Question: I would like to show the direction images on all sides of the screen. E.g. if the target's location is the right side of user's location and is outside of the visible map area, then I want to add a direction image as shown on the picture below (The Green annotation is user's location, red one is the direction for the target, which is out of bounds of the screen):

What is the standard approach to do this?
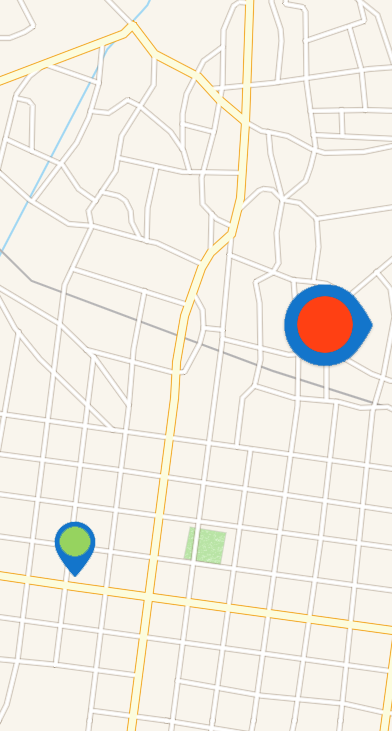
Answer: The simplest way is to place four "pointer" views above the map at each of the cardinal points. Then, as the user moves the map (using 'mapView:regionDidChangeAnimated:' delegate method) determine which pointer should be shown. Hide all the other ones; and then show the correct one. Also, apply a transformation to the pointer so that the bearing angle is represented as you have done.
Here is a screenshot of a storyboard with the above configuration:

And here is a sample implementation (Code is not optimal, of course.):
'''
//
// MapViewController.m
// AnimationTest
//
// Created by Scott Atkinson on 4/17/15.
//
#import "MapViewController.h"
@import MapKit;
typedef NS_ENUM(NSInteger, CardinalPoint) {
North,
South,
East,
West
};
@interface MapViewController () <MKMapViewDelegate>
@property (weak, nonatomic) IBOutlet MKMapView *mapView;
// Views that show cardinal points on the map (Only one should be shown at a time)
@property (weak, nonatomic) IBOutlet UIView *northPointerView;
@property (weak, nonatomic) IBOutlet UIView *eastPointerView;
@property (weak, nonatomic) IBOutlet UIView *westPointerView;
@property (weak, nonatomic) IBOutlet UIView *southPointerView;
// Location to show on the map
@property (strong, nonatomic) CLLocation * targetLocation;
@end
@implementation MapViewController
- (void)viewDidLoad {
[super viewDidLoad];
[self hidePointerViews];
// Add the location to the map
self.targetLocation = [[CLLocation alloc] initWithLatitude:37.331898 longitude:-122.029824];
MKPlacemark * placemark = [[MKPlacemark alloc] initWithCoordinate:self.targetLocation.coordinate addressDictionary:nil];
[self.mapView addAnnotation:placemark];
}
// ******************** MKMapViewDelegate ********************
#pragma mark - MKMapViewDelegate
// As the map moves, update the cardinal pointer views
- (void) mapView:(MKMapView *)mapView regionDidChangeAnimated:(BOOL)animated {
if([self isCurrentLocationVisible] && ![self isTargetLocationVisible]) {
// The user location is visible, but the target is not, so show a pointer
double bearing = [self bearingToLocation:self.targetLocation fromLocation:self.mapView.userLocation.location];
[self showCardinalPointDirection:bearing];
} else {
// Hide the pointers
[self hidePointerViews];
}
}
// ******************** Coordinate Helpers ********************
#pragma mark - Coordinate Helpers
- (BOOL) isCurrentLocationVisible {
return MKMapRectContainsPoint(self.mapView.visibleMapRect,
MKMapPointForCoordinate(self.mapView.userLocation.coordinate));
}
- (BOOL) isTargetLocationVisible {
return MKMapRectContainsPoint(self.mapView.visibleMapRect,
MKMapPointForCoordinate(self.targetLocation.coordinate));
}
// From: http://stackoverflow.com/questions/<PHONE>/cllocation-category-for-calculating-bearing-w-haversine-function
double DegreesToRadians(double degrees) {return degrees * M_PI / 180.0;};
double RadiansToDegrees(double radians) {return radians * 180.0/M_PI;};
/// Calculate the bearing between two points
-(double) bearingToLocation:(CLLocation *) destinationLocation fromLocation:(CLLocation *) fromLocation {
double lat1 = DegreesToRadians(fromLocation.coordinate.latitude);
double lon1 = DegreesToRadians(fromLocation.coordinate.longitude);
double lat2 = DegreesToRadians(destinationLocation.coordinate.latitude);
double lon2 = DegreesToRadians(destinationLocation.coordinate.longitude);
double dLon = lon2 - lon1;
double y = sin(dLon) * cos(lat2);
double x = cos(lat1) * sin(lat2) - sin(lat1) * cos(lat2) * cos(dLon);
double radiansBearing = atan2(y, x);
if(radiansBearing < 0.0)
radiansBearing += 2*M_PI;
return RadiansToDegrees(radiansBearing);
}
// ******************** Pointer View ********************
#pragma mark - Pointer View
- (void) hidePointerViews {
self.northPointerView.hidden =
self.southPointerView.hidden =
self.eastPointerView.hidden =
self.westPointerView.hidden = YES;
}
- (void) showCardinalPointDirection:(double) bearing {
CardinalPoint point = [self cardinalPointWithBearing:bearing];
// Determine which pointer should be shown based on the bearing
UIView * activePointer;
switch (point) {
case North:
activePointer = self.northPointerView;
break;
case South:
activePointer = self.southPointerView;
break;
case East:
activePointer = self.eastPointerView;
break;
case West:
activePointer = self.westPointerView;
break;
}
// Rotate the pointer to show the bearing
activePointer.transform = CGAffineTransformMakeRotation(DegreesToRadians(bearing));
// Hide all pointers except the pertinent one
[self hidePointerViews];
activePointer.hidden = NO;
}
/// Returns the cardinal point for a given bearing (in Degrees)
- (CardinalPoint) cardinalPointWithBearing:(double) bearing {
if (bearing > 45.0 && bearing <= 135.0) {
return East;
} else if (bearing > 135.0 && bearing <= 225.0) {
return South;
} else if (bearing > 225.0 && bearing <= 315.0) {
return West;
} else {
return North;
}
}
@end
'''
Additionally, the pointer rotation is based on the bearing between the 'userLocation' and the 'targetLocation'. It feels a little strange. Probably better to make the rotation based off of some other point. Maybe the center of the visible region at that moment...